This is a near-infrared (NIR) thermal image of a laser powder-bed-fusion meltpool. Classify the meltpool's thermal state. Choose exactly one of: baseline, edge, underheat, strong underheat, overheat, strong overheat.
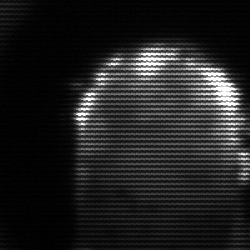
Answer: baseline